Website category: phone
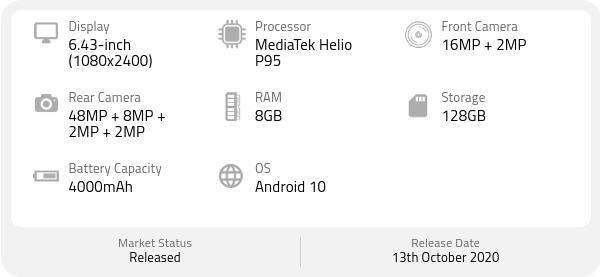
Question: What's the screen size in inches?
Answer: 6.43-inch

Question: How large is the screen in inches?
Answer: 6.43-inch

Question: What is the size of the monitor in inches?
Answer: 6.43-inch

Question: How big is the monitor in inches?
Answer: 6.43-inch

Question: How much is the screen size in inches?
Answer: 6.43-inch

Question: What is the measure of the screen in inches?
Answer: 6.43-inch

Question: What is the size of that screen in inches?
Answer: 6.43-inch

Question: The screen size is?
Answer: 6.43-inch

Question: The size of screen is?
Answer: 6.43-inch

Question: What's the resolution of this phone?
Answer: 1080x2400

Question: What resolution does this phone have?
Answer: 1080x2400

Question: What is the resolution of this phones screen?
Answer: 1080x2400

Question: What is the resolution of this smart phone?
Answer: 1080x2400

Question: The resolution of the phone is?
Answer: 1080x2400

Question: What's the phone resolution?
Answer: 1080x2400

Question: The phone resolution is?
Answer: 1080x2400

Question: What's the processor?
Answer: MediaTek Helio P95

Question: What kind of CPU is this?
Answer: MediaTek Helio P95

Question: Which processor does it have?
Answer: MediaTek Helio P95

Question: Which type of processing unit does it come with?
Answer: MediaTek Helio P95

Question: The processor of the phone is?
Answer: MediaTek Helio P95

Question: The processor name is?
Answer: MediaTek Helio P95

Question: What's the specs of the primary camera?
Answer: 48MP + 8MP + 2MP + 2MP

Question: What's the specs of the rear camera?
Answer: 48MP + 8MP + 2MP + 2MP

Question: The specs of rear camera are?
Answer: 48MP + 8MP + 2MP + 2MP

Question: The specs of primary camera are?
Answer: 48MP + 8MP + 2MP + 2MP

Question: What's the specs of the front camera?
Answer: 16MP + 2MP

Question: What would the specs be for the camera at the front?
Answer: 16MP + 2MP

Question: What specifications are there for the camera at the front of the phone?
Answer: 16MP + 2MP

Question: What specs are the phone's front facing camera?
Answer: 16MP + 2MP

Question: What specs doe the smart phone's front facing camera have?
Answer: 16MP + 2MP

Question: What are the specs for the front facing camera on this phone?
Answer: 16MP + 2MP

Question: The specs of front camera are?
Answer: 16MP + 2MP

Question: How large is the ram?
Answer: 8GB

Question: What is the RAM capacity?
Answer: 8GB

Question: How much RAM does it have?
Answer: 8GB

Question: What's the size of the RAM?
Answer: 8GB

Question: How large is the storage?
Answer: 128GB

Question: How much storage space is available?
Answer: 128GB

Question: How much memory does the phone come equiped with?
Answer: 128GB

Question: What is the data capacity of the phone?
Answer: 128GB

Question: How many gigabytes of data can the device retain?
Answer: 128GB

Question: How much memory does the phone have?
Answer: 128GB

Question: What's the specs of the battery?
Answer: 4000mAh

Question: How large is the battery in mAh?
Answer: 4000mAh

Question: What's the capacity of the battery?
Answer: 4000mAh

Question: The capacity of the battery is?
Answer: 4000mAh

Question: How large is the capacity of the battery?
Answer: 4000mAh

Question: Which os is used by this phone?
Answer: Android 10

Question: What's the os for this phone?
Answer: Android 10

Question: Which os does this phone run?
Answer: Android 10

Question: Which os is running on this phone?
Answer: Android 10

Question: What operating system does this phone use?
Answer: Android 10

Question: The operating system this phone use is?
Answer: Android 10

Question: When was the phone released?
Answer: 13th October 2020

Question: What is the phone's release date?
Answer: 13th October 2020

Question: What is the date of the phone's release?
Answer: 13th October 2020

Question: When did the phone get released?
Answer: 13th October 2020

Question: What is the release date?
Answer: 13th October 2020

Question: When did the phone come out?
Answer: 13th October 2020

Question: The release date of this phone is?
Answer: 13th October 2020